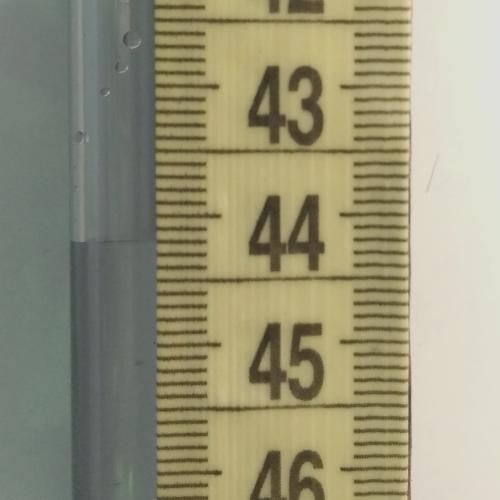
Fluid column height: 44.2 cm